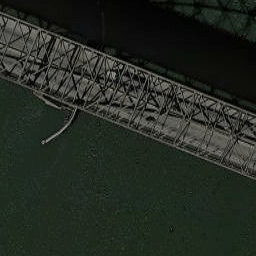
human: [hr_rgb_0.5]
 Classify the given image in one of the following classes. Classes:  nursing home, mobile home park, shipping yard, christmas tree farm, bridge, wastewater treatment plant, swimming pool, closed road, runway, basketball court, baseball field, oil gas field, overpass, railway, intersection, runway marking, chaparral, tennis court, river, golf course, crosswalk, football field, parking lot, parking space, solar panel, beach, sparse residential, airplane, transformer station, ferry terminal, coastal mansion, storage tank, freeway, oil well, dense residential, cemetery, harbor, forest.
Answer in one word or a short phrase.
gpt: bridge